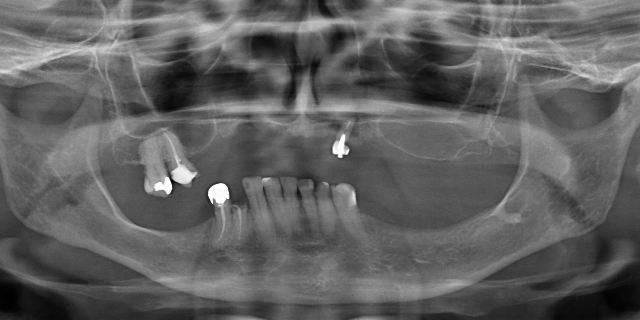
adult